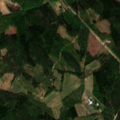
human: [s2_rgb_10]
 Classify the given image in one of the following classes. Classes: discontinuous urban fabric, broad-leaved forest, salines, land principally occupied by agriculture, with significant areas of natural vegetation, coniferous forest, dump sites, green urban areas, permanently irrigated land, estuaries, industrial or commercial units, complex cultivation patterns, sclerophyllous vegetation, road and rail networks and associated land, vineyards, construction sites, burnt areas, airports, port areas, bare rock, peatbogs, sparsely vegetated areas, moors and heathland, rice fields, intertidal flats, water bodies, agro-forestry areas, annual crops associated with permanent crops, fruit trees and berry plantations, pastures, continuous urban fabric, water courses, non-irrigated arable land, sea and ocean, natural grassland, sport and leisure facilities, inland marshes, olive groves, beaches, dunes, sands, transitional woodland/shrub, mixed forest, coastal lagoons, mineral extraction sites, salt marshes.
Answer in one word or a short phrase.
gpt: land principally occupied by agriculture, with significant areas of natural vegetation, mixed forest